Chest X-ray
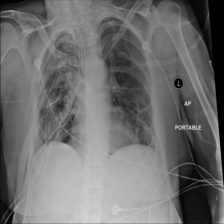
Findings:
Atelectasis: negative
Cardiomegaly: negative
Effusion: negative
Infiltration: negative
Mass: negative
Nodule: negative
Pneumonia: negative
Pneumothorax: negative
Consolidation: negative
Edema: negative
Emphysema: negative
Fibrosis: negative
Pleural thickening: negative
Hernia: negative